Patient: sex F, age 61
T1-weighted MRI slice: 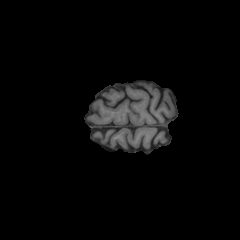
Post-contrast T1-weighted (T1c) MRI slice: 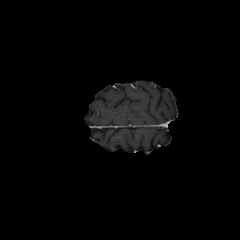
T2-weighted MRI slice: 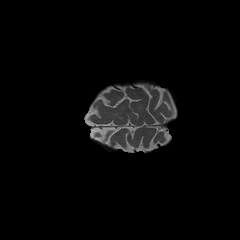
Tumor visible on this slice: no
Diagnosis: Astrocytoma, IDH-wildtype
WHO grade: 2